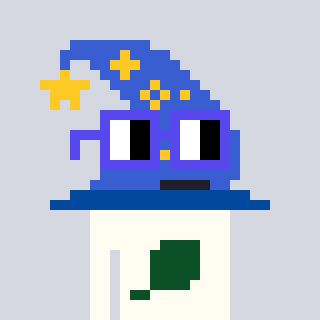
a pixel art character with square blue glasses, a wizard hat-shaped head and a grayscale-colored body on a cool background